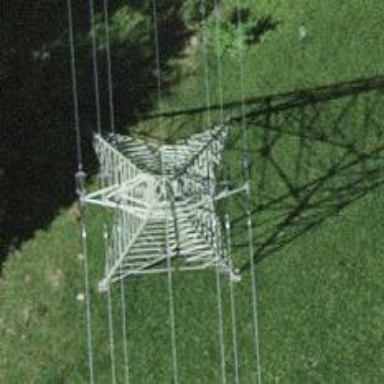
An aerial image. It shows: Power line is depicted.